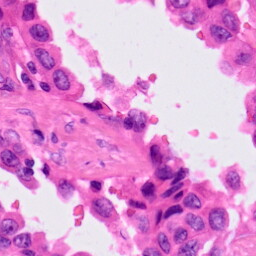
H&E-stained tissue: Lung